Question: Count the number of objects in the diagram.
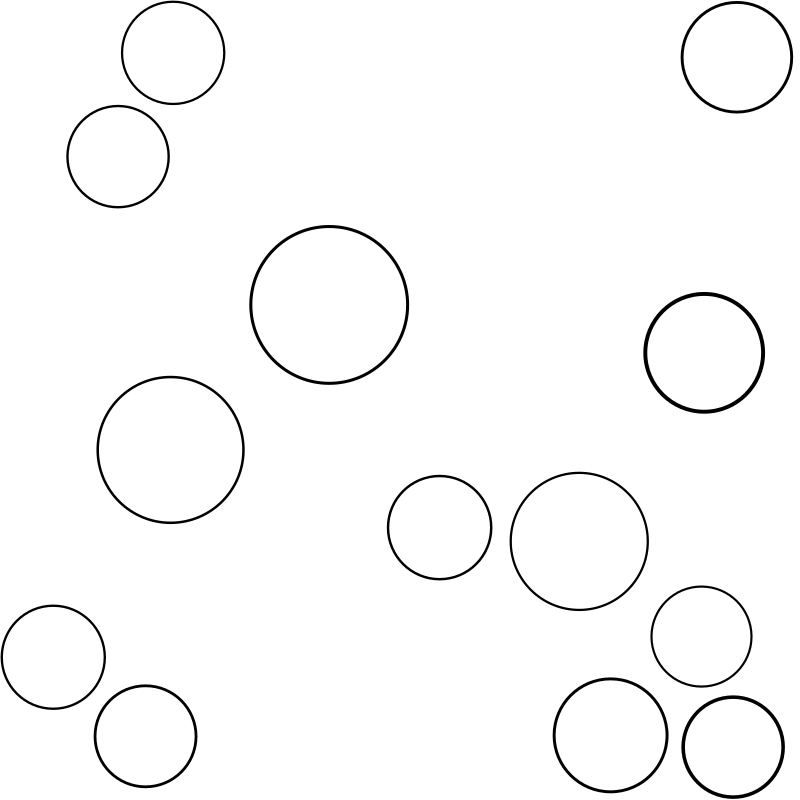
Answer: 13